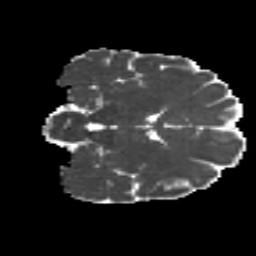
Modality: MD
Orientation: coronal
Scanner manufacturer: siemens
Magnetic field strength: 3 T
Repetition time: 4.16 s
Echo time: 0.0806 s